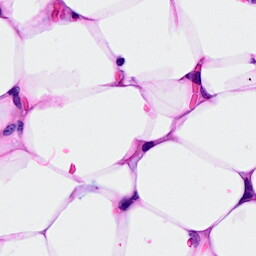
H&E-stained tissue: Breast